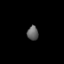
Tissue: lung
Cell type: Epithelial cells
Senescence score: 0.5786
Nuclear area (px): 160
Mean DAPI intensity: 97.55